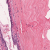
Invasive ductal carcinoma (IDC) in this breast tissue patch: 0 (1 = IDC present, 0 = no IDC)